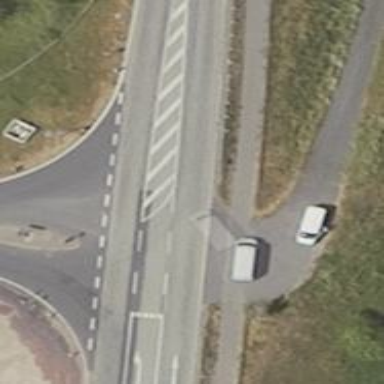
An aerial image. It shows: Secondary road with asphalt surface.